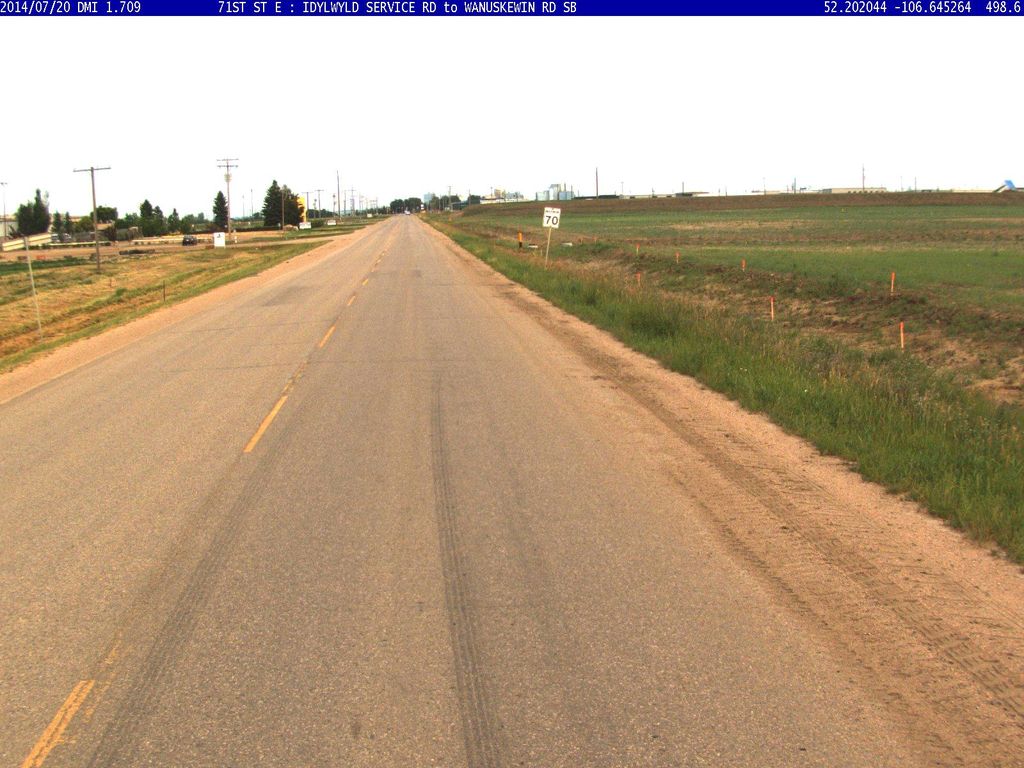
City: saskatoon